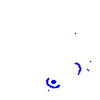
Particle: electron